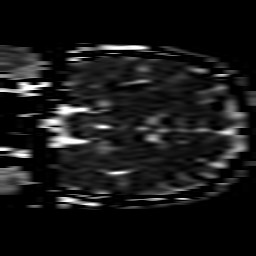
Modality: ADC
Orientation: coronal
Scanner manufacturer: philips
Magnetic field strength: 1.5 T
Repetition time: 3.114 s
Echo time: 0.06145 s